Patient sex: F
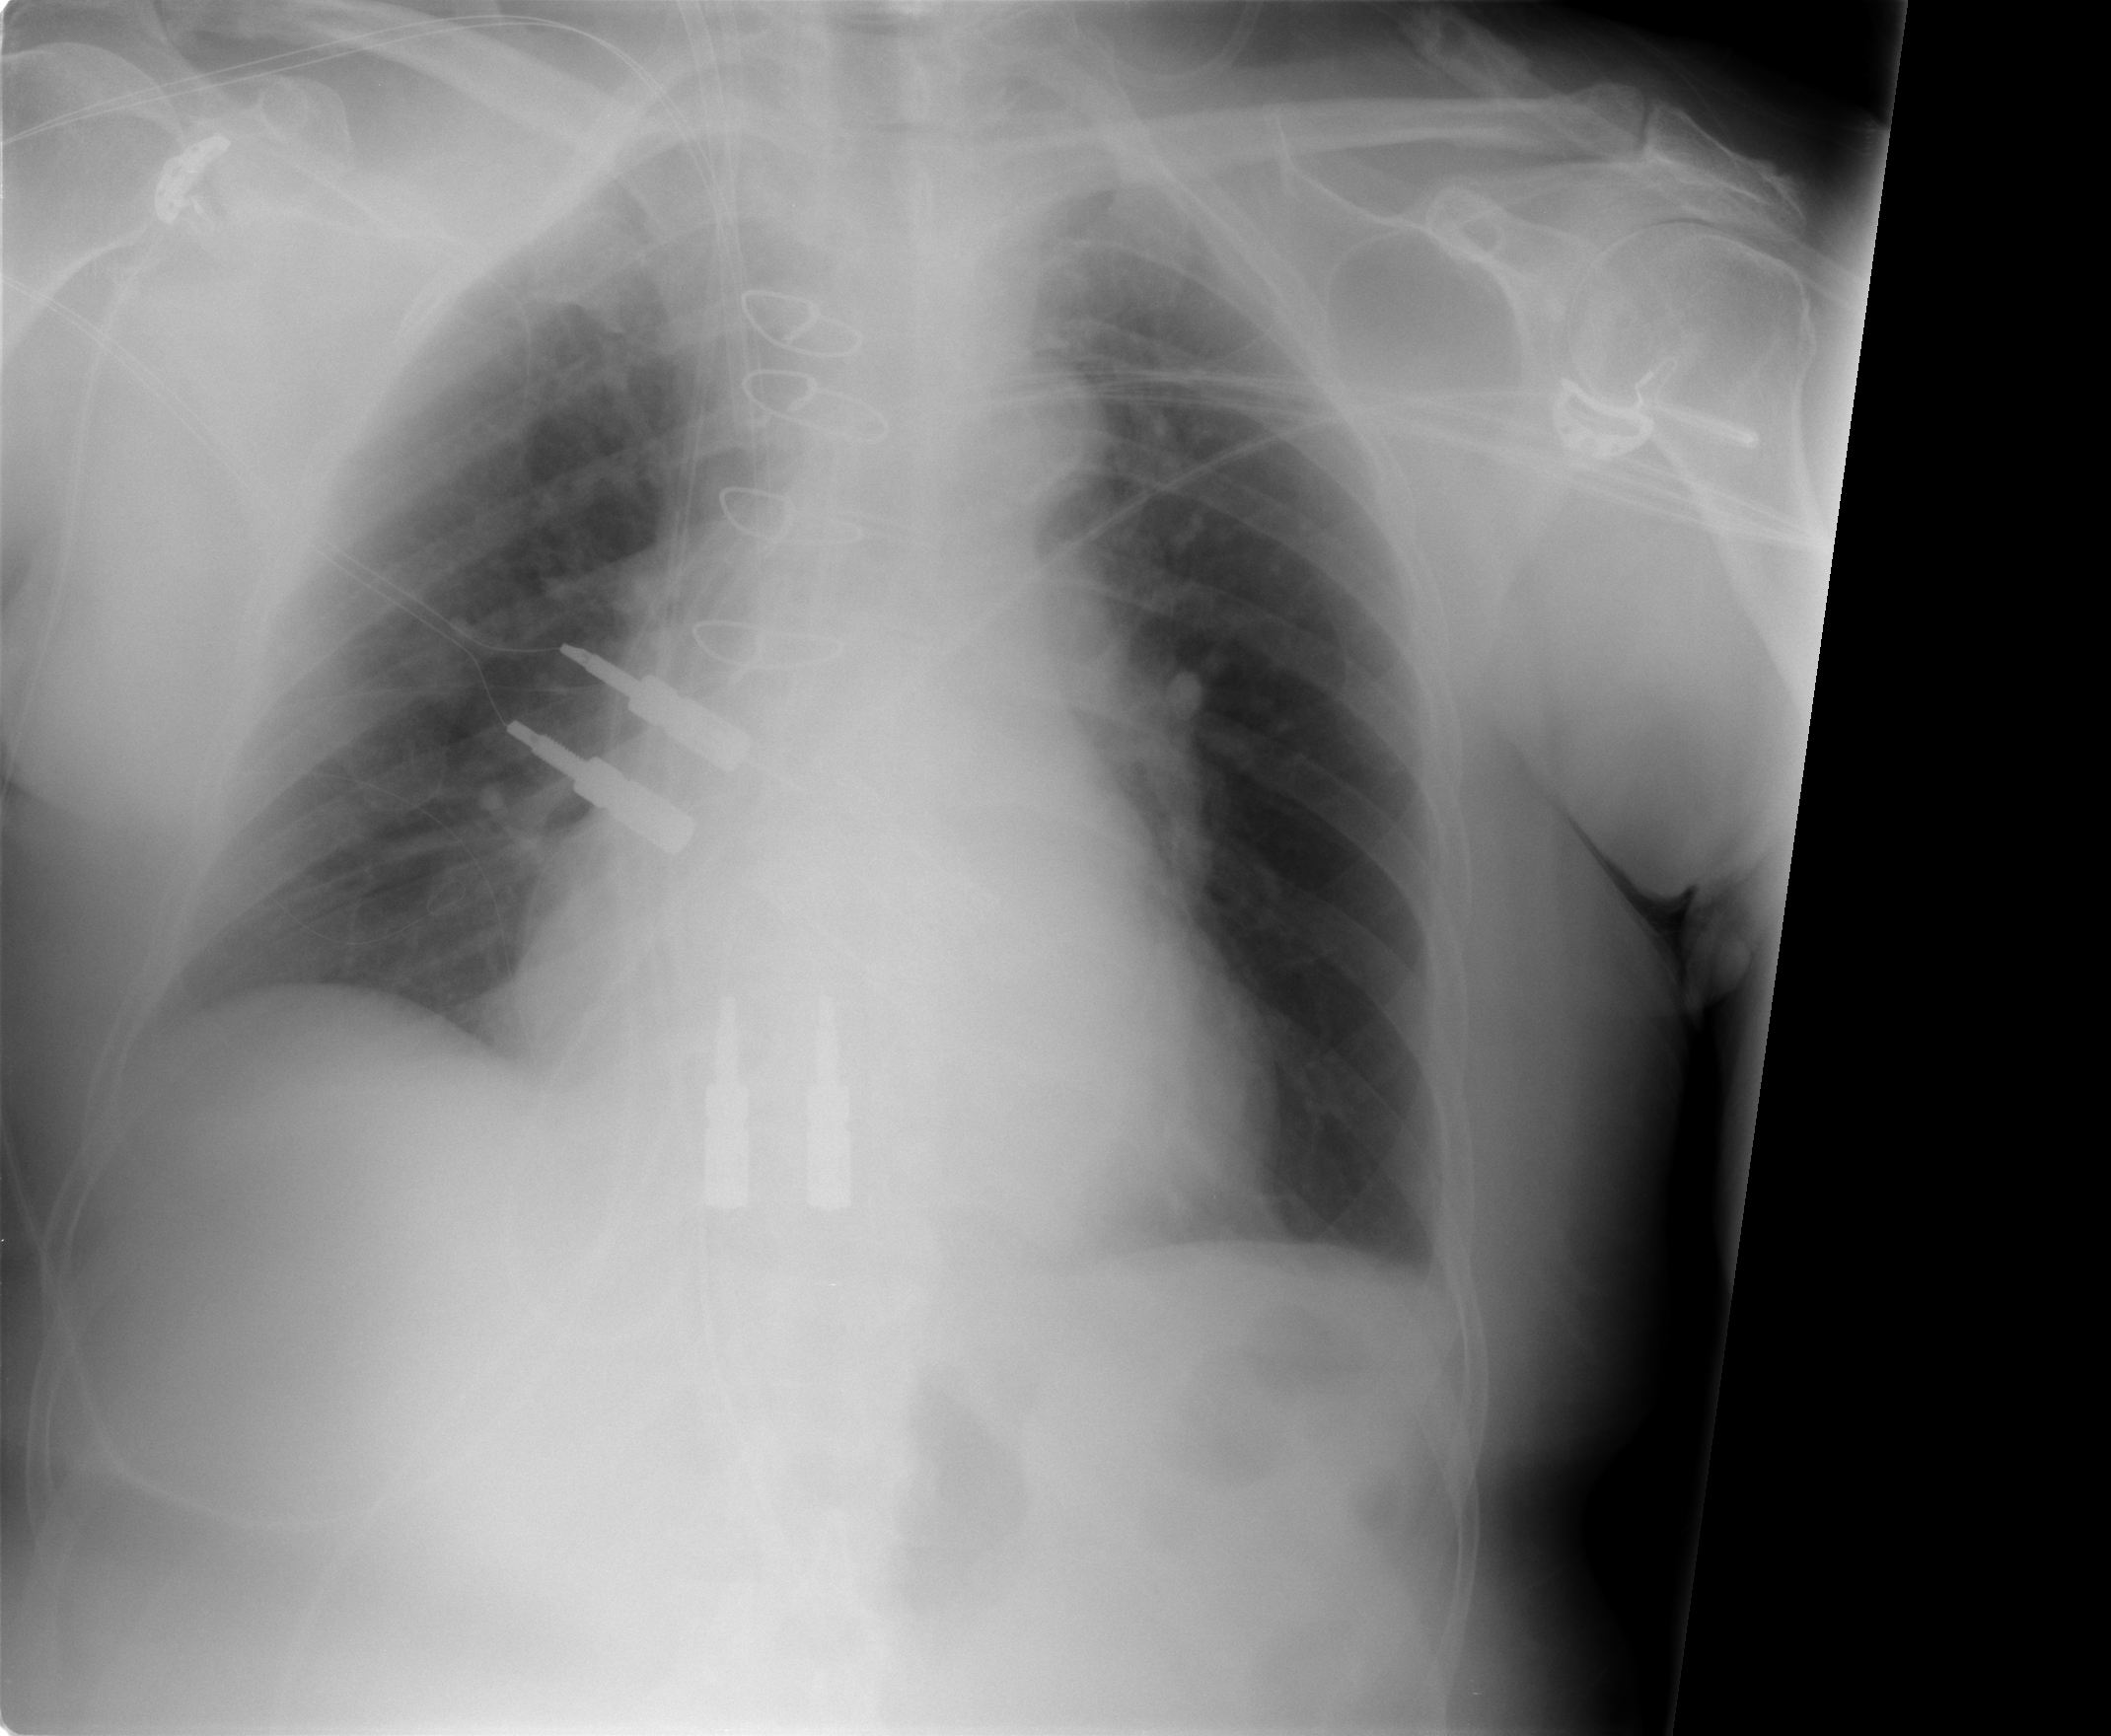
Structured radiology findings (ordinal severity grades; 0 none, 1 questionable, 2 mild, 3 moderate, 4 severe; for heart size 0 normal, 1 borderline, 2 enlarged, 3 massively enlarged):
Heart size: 0
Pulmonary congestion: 0
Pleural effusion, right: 1
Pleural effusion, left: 2
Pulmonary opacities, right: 0
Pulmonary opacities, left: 0
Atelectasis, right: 2
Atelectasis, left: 2